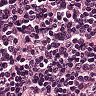
Metastatic tissue present: no